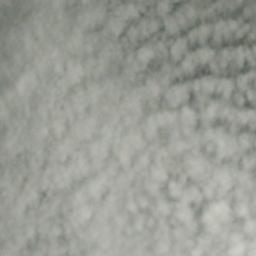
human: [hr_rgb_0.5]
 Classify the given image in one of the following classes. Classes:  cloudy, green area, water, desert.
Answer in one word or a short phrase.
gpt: cloudy